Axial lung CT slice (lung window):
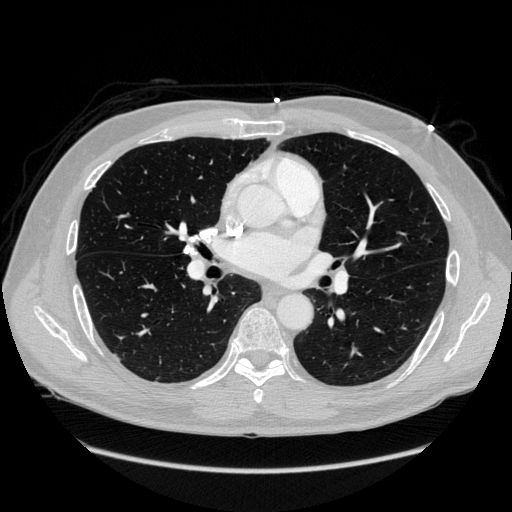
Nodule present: no